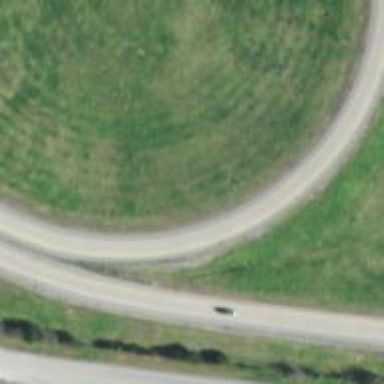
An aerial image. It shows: Trunk link highway.